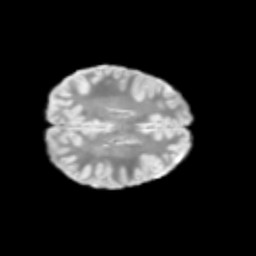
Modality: T2w
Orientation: axial
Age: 9
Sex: female
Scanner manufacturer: siemens
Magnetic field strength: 3 T
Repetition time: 3.8 s
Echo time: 0.07 s